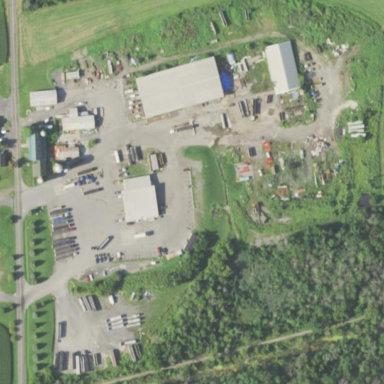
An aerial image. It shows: Commercial area.